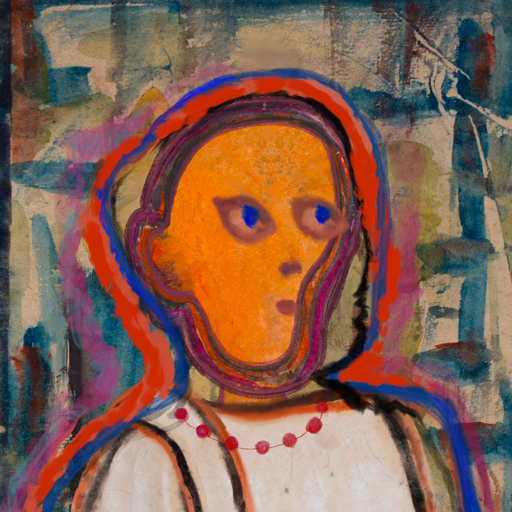
Background: Orphan, Head And Neck Side: Hypocrite_w_Hair, Face Side: Mother_And_Son_Mother, Bust: Roy_Bahadur, Hair Side: Experience, Head Accessory: Blank, Second Necklace: Blank, Necklace: Irani_3, Baby: Blank